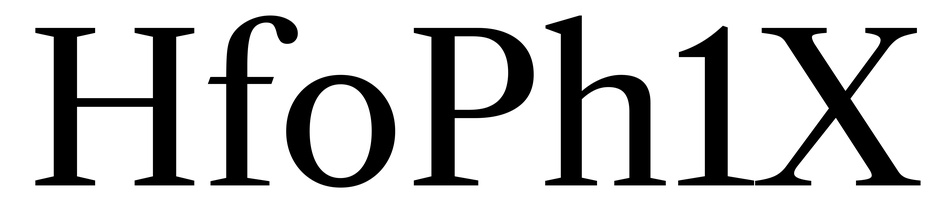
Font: LibreCaslonText_Regular